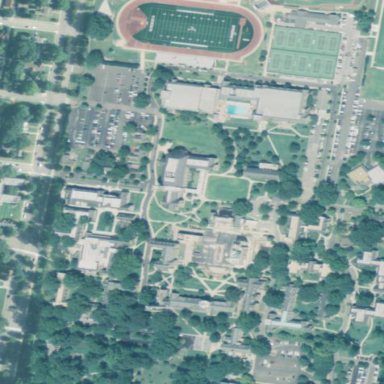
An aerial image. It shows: College.